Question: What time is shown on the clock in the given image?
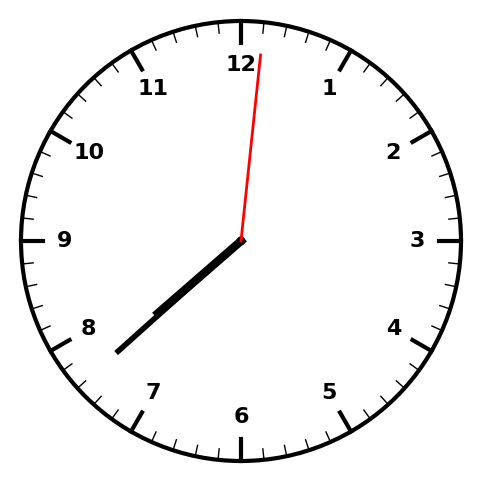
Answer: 07:38:01